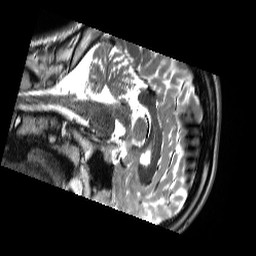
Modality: T2w
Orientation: sagittal
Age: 19
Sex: male